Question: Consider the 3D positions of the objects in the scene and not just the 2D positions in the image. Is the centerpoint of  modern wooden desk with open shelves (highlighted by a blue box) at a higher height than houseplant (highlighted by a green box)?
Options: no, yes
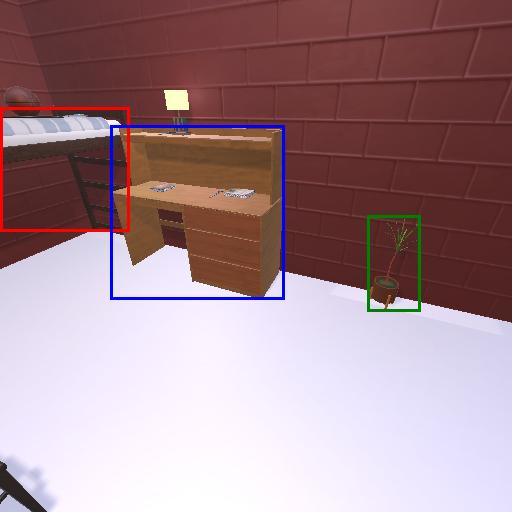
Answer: no